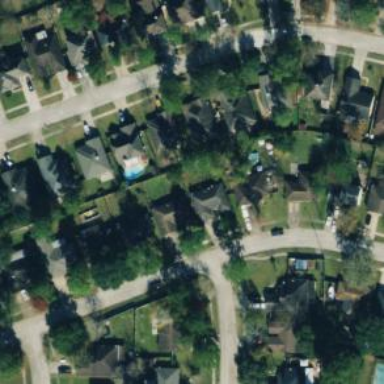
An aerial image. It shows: Residential road with separate sidewalk.